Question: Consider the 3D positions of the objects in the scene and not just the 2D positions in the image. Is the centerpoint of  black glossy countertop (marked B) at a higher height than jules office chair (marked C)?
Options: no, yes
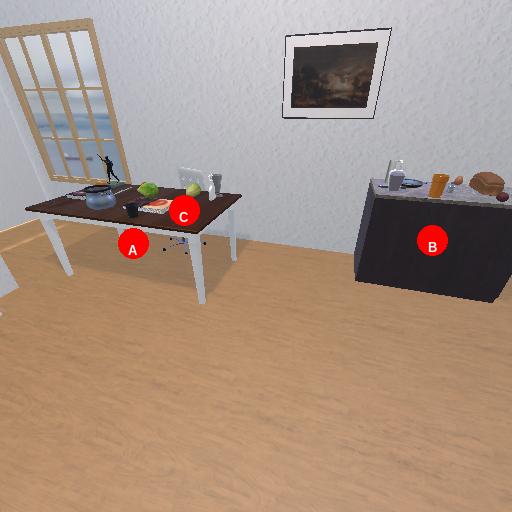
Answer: no